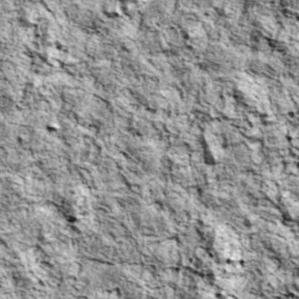
Label: non_frost